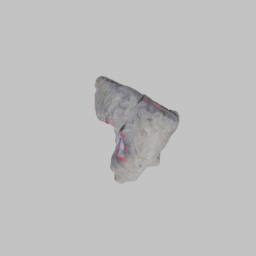
Label: nature